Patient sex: F
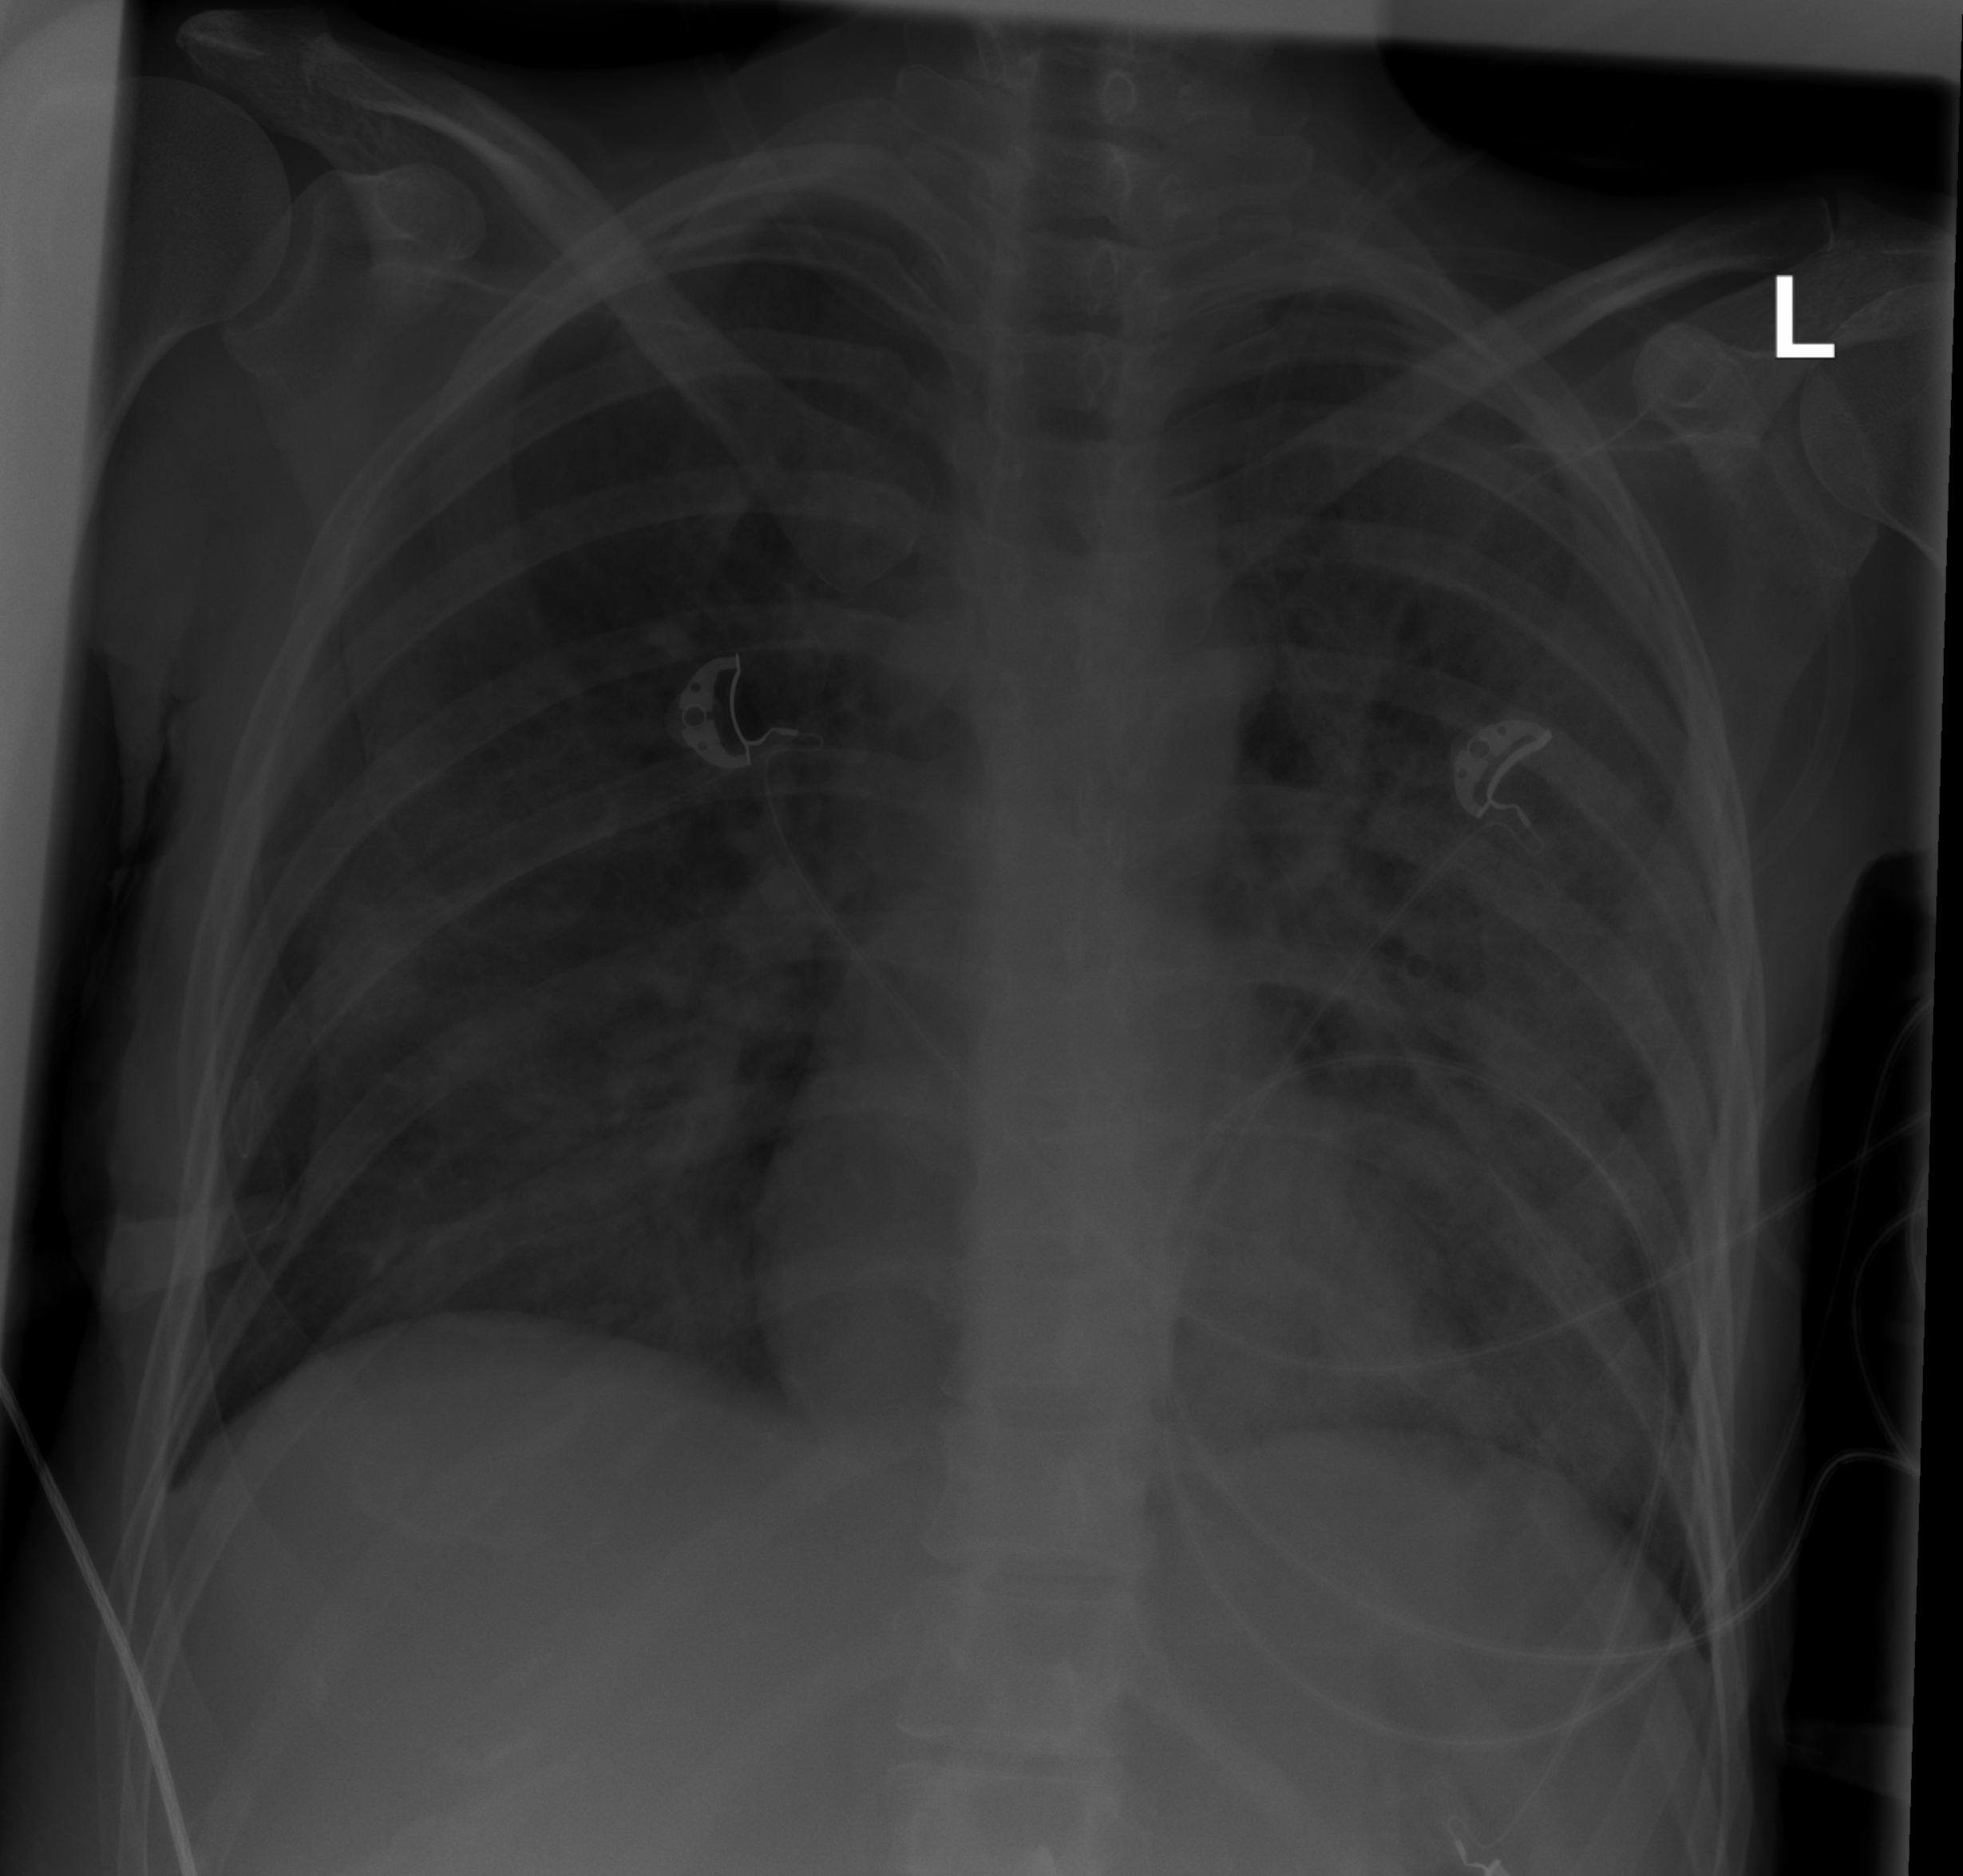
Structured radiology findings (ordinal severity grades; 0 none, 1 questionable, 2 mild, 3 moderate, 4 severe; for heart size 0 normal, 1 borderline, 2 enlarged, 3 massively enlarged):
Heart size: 0
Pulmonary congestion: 2
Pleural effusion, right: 0
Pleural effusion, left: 0
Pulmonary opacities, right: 2
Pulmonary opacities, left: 4
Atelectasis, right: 2
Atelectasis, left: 0